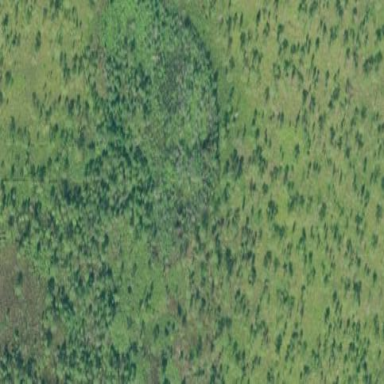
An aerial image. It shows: Needle-leaved woodland.